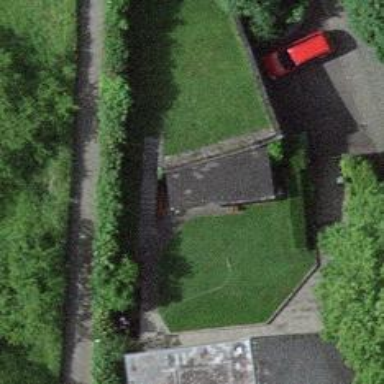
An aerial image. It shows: Terrace building.